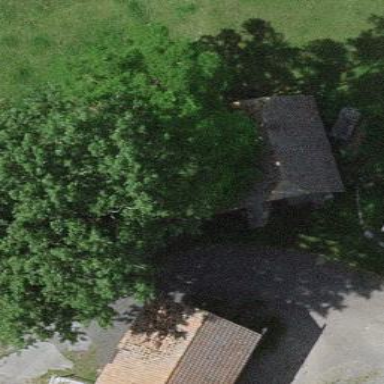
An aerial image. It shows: Barn.